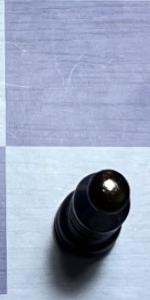
Label: Bishop_Black